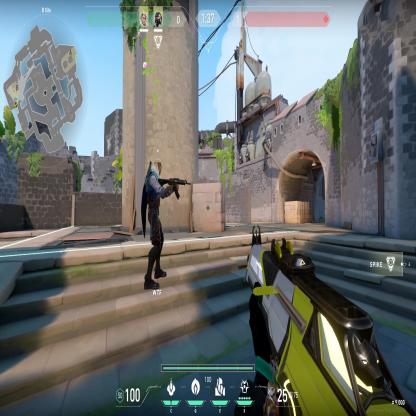
Label: teammate